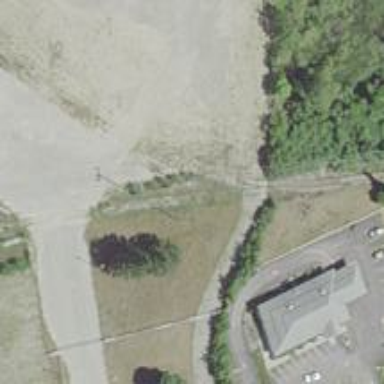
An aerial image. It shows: Disused railway spur.